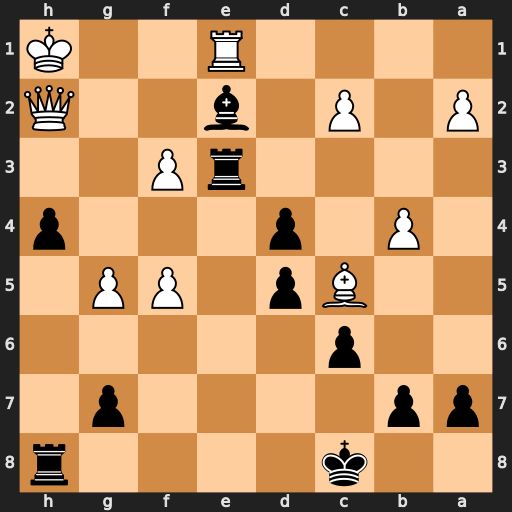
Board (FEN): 2k4r/pp4p1/2p5/2Bp1PP1/1P1p3p/4rP2/P1P1b2Q/4R2K
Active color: b
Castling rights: -
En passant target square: -
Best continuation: Bxf3+ Kg1 Rxe1+ Kf2 Re2+